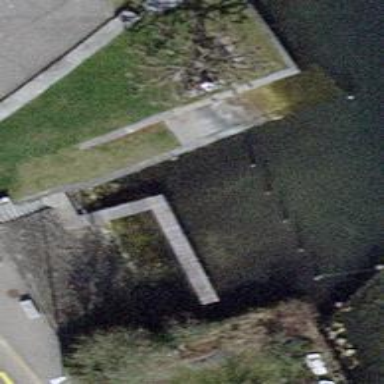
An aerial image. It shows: Man-made pier.